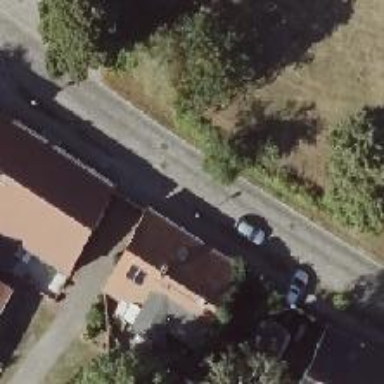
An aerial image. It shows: Semi-detached house.